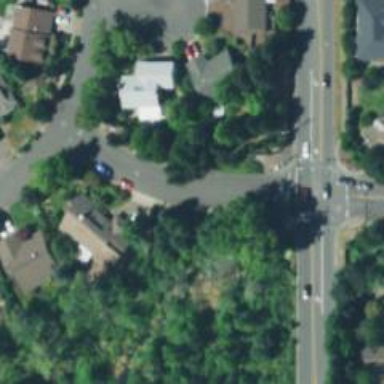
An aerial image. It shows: Residential road with asphalt surface and sidewalk on the left.